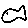
Label: fish